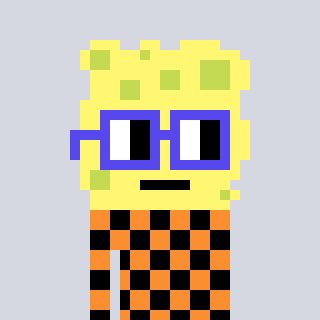
a pixel art character with square blue glasses, a sponge-shaped head and a orange-colored body on a cool background